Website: lowes
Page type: stored-credit-cards
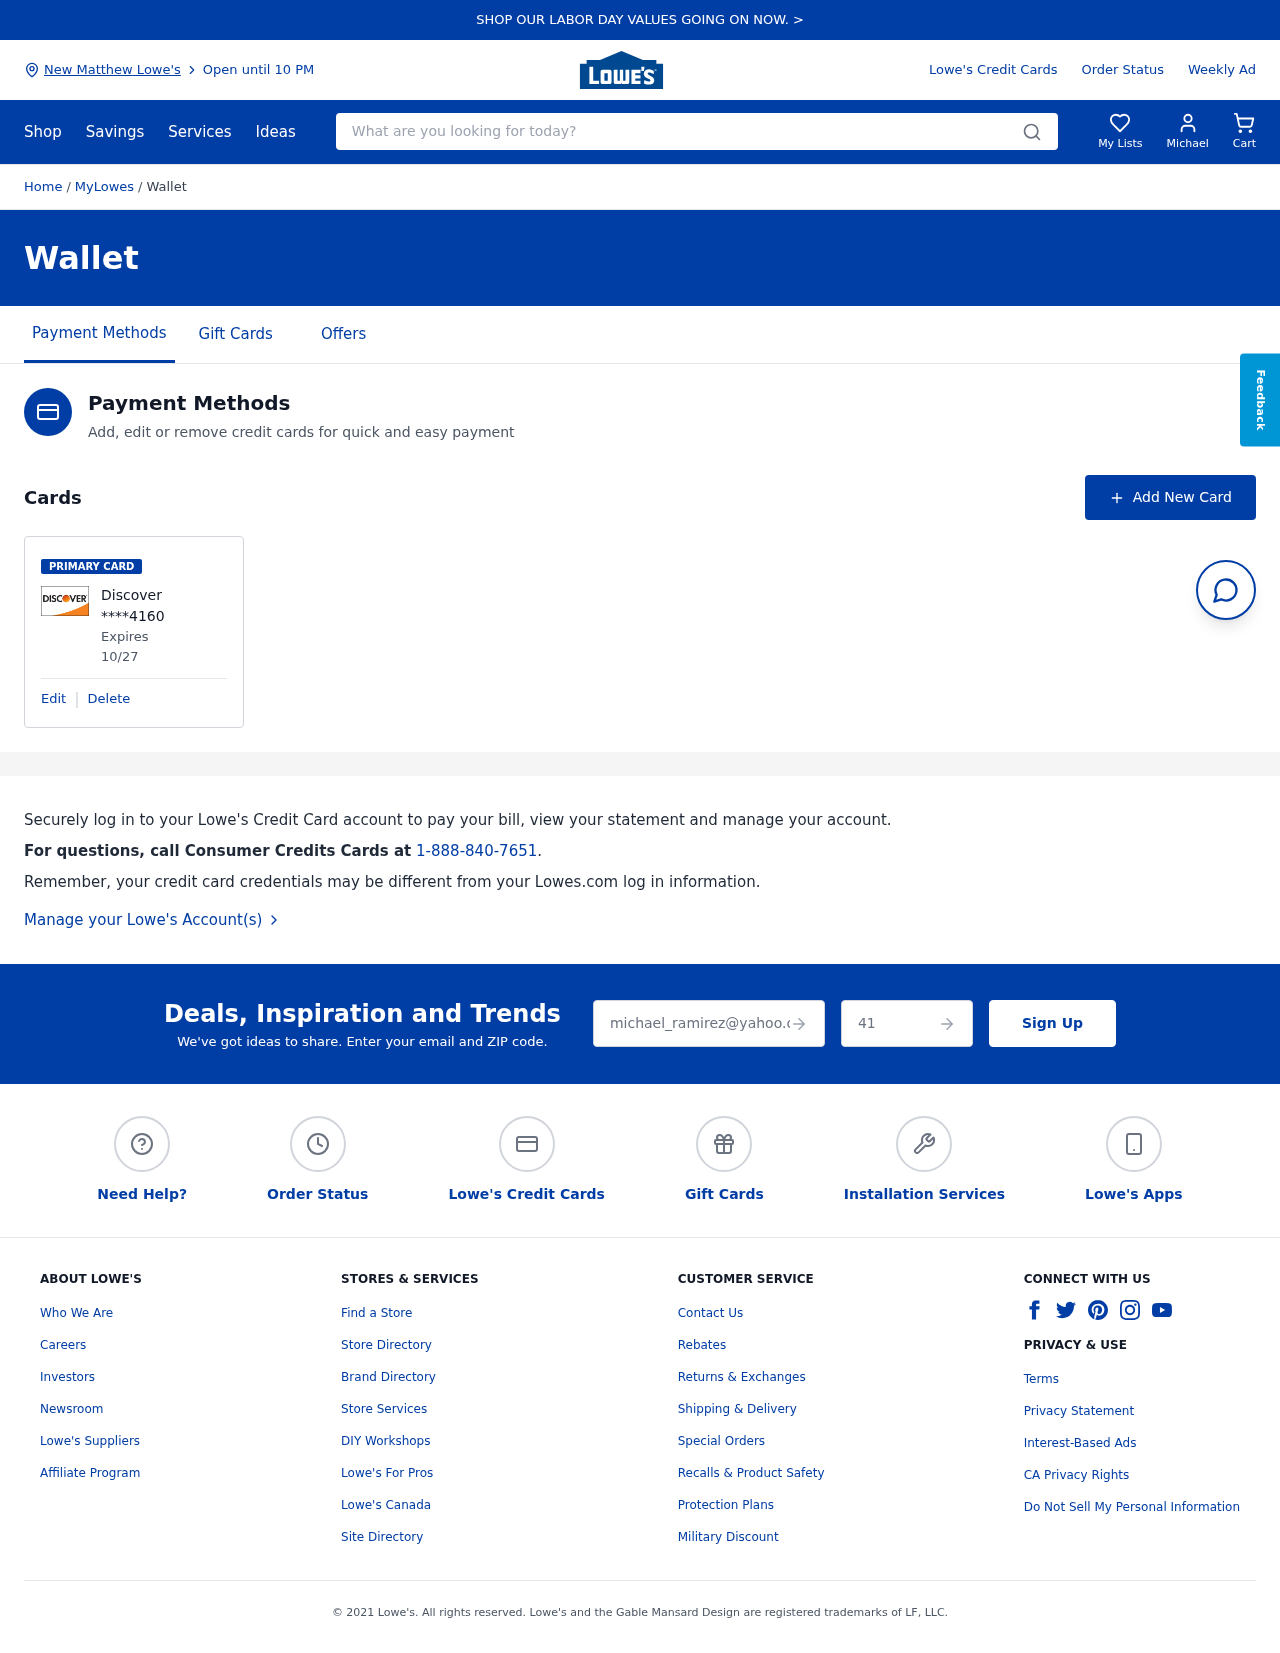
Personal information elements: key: PII_CARD_EXPIRY
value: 10/27
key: PII_CARD_LAST4
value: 4160
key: PII_CARD_TYPE
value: Discover
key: PII_CITY
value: New Matthew Lowe's
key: PII_EMAIL
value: michael_ramirez@yahoo.com
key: PII_FIRSTNAME
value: Michael
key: PII_POSTCODE
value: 41949
Search elements: key: HEADER_SEARCH
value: What are you looking for today?